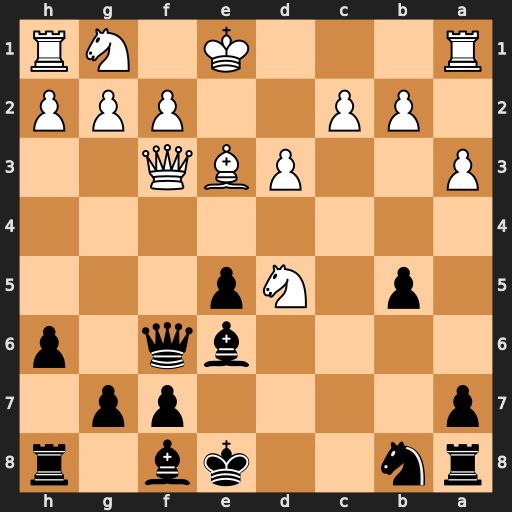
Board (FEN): rn2kb1r/p4pp1/4bq1p/1p1Np3/8/P2PBQ2/1PP2PPP/R3K1NR
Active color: b
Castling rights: KQkq
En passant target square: -
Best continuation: Qxf3 Nc7+ Kd7 Nxf3 Kxc7